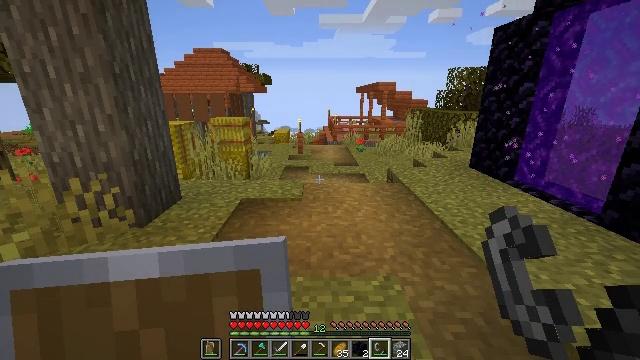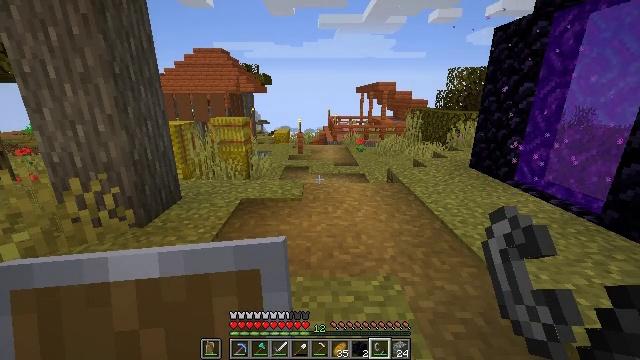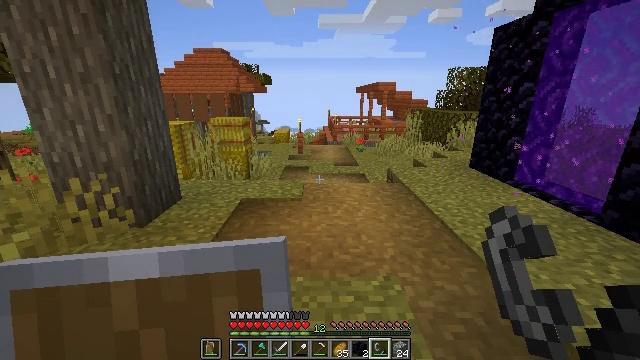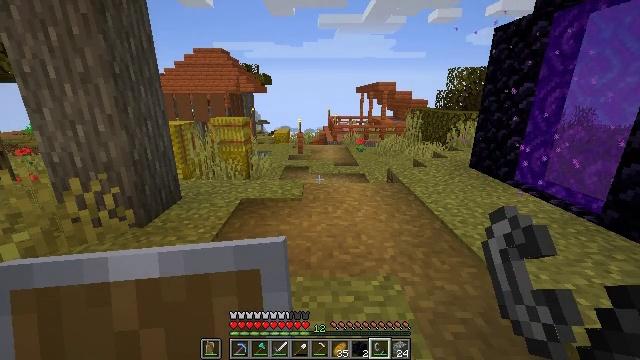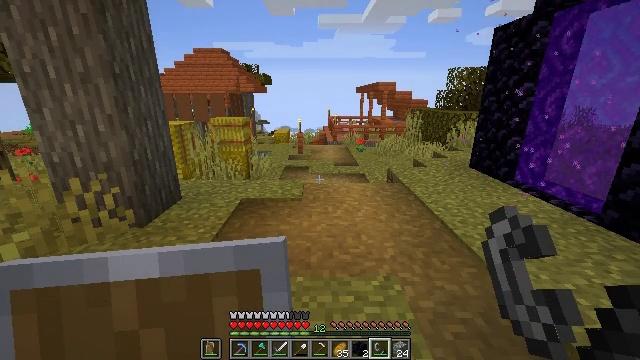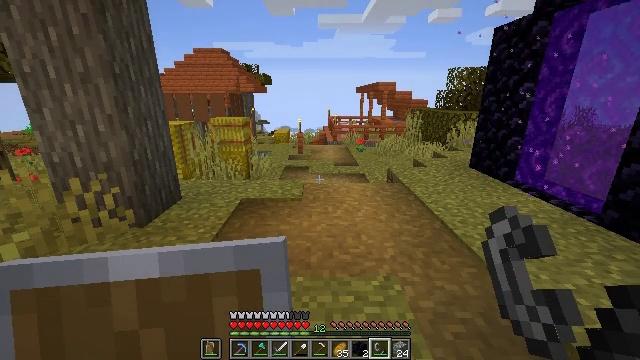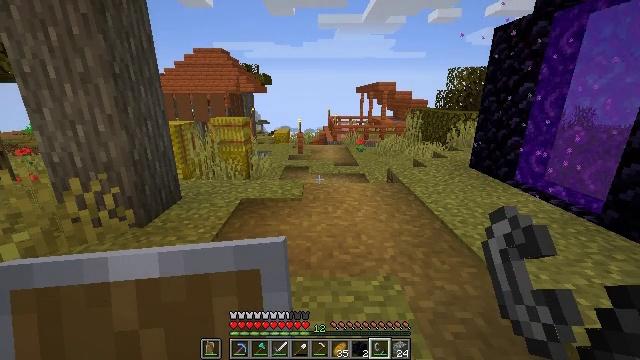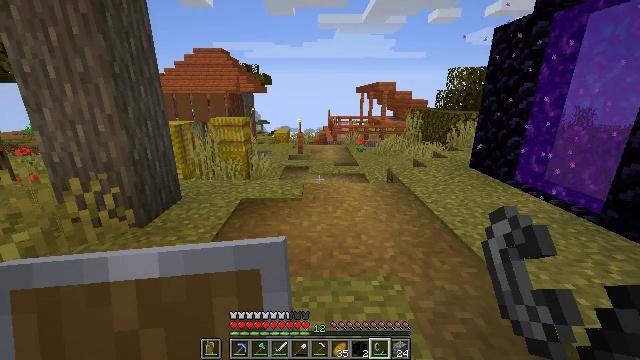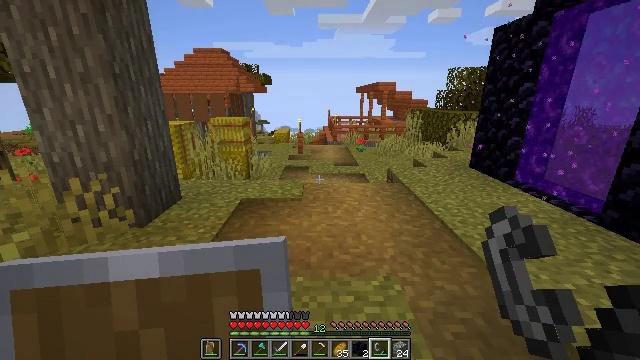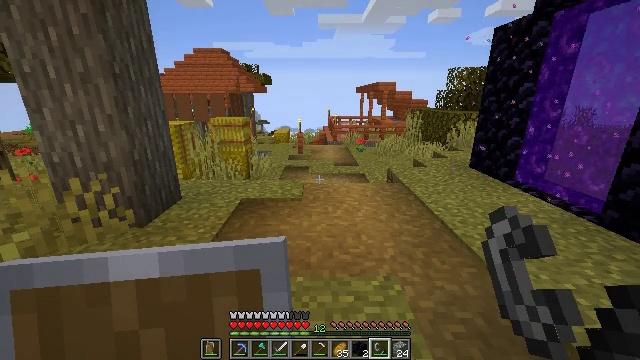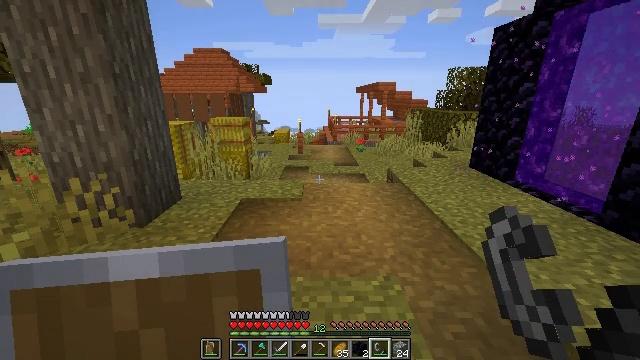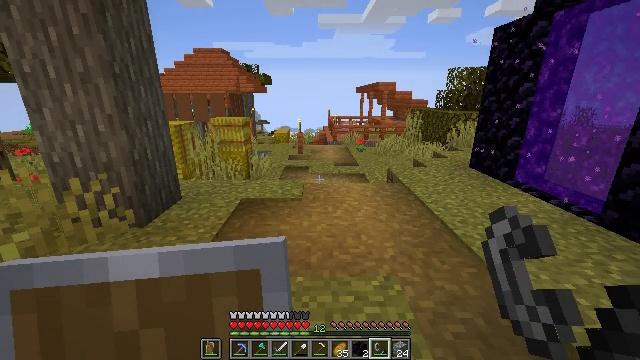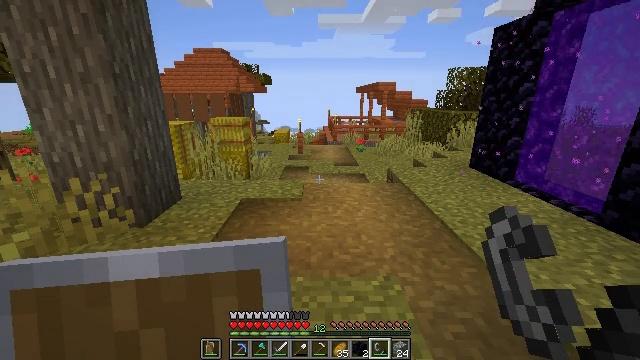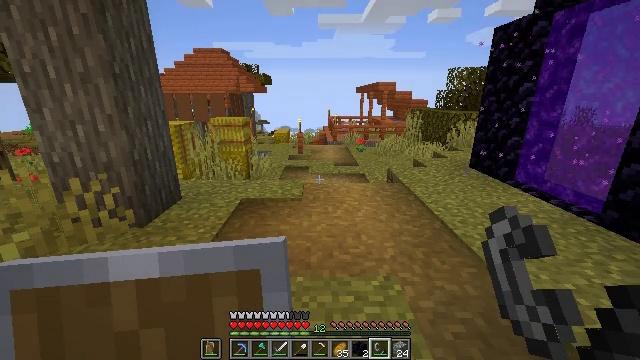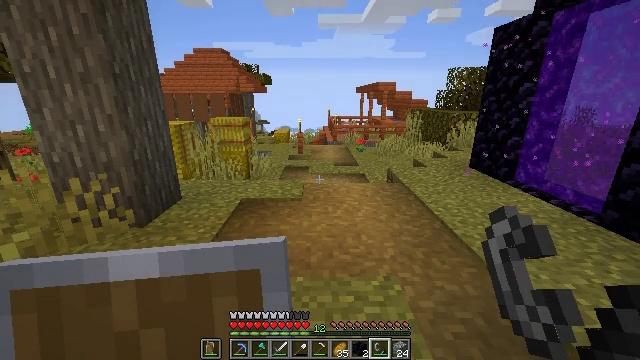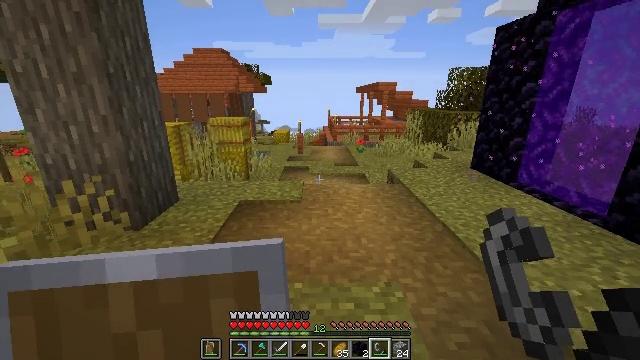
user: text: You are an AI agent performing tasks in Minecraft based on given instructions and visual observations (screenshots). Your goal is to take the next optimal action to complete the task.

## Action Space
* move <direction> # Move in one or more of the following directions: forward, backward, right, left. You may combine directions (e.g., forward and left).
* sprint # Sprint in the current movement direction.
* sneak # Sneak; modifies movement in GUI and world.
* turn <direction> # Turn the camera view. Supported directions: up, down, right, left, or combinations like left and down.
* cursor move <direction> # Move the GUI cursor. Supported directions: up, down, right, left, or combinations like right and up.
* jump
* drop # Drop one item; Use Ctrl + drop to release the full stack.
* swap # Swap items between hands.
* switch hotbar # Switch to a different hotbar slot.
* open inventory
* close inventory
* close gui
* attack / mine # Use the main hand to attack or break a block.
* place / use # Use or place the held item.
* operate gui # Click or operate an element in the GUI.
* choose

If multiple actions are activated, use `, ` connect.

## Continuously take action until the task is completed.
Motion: motion action
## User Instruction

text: Make sure you have the right materials to craft an enchanting table.
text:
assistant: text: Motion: no_op
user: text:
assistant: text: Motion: no_op
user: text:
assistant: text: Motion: no_op
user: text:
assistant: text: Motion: no_op
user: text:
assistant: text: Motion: no_op
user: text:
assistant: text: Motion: no_op
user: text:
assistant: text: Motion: no_op
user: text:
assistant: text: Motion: no_op
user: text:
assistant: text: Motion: no_op
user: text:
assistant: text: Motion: no_op
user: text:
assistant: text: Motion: no_op
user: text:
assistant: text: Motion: no_op
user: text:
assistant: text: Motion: no_op
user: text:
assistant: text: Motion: no_op
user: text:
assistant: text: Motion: move forward
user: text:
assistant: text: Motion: move forward
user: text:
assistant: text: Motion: move forward
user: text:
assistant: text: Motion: move forward
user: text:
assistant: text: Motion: move forward
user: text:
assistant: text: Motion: move forward
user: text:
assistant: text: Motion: move forward
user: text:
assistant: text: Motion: move forward
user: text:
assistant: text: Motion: move forward
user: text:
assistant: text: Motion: move forward
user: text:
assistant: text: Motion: move forward
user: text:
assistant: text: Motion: move forward
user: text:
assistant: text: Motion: move forward
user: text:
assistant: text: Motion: move forward
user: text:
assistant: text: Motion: move forward
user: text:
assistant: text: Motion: move forward